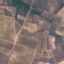
Label: PermanentCrop